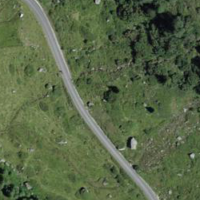
EUNIS habitat code: 26
Species observed at this site:
Corvus corone
Motacilla cinerea
Oenanthe oenanthe
Saxicola rubetra
Troglodytes troglodytes
Anthus spinoletta
Cuculus canorus
Prunella modularis
Fringilla coelebs
Turdus merula